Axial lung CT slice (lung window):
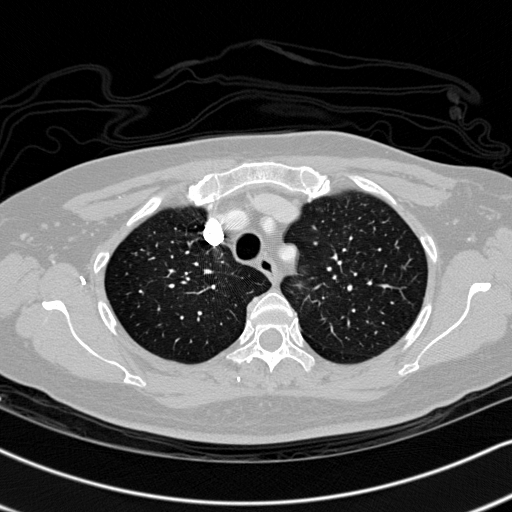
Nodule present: no